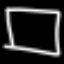
Label: square